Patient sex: M
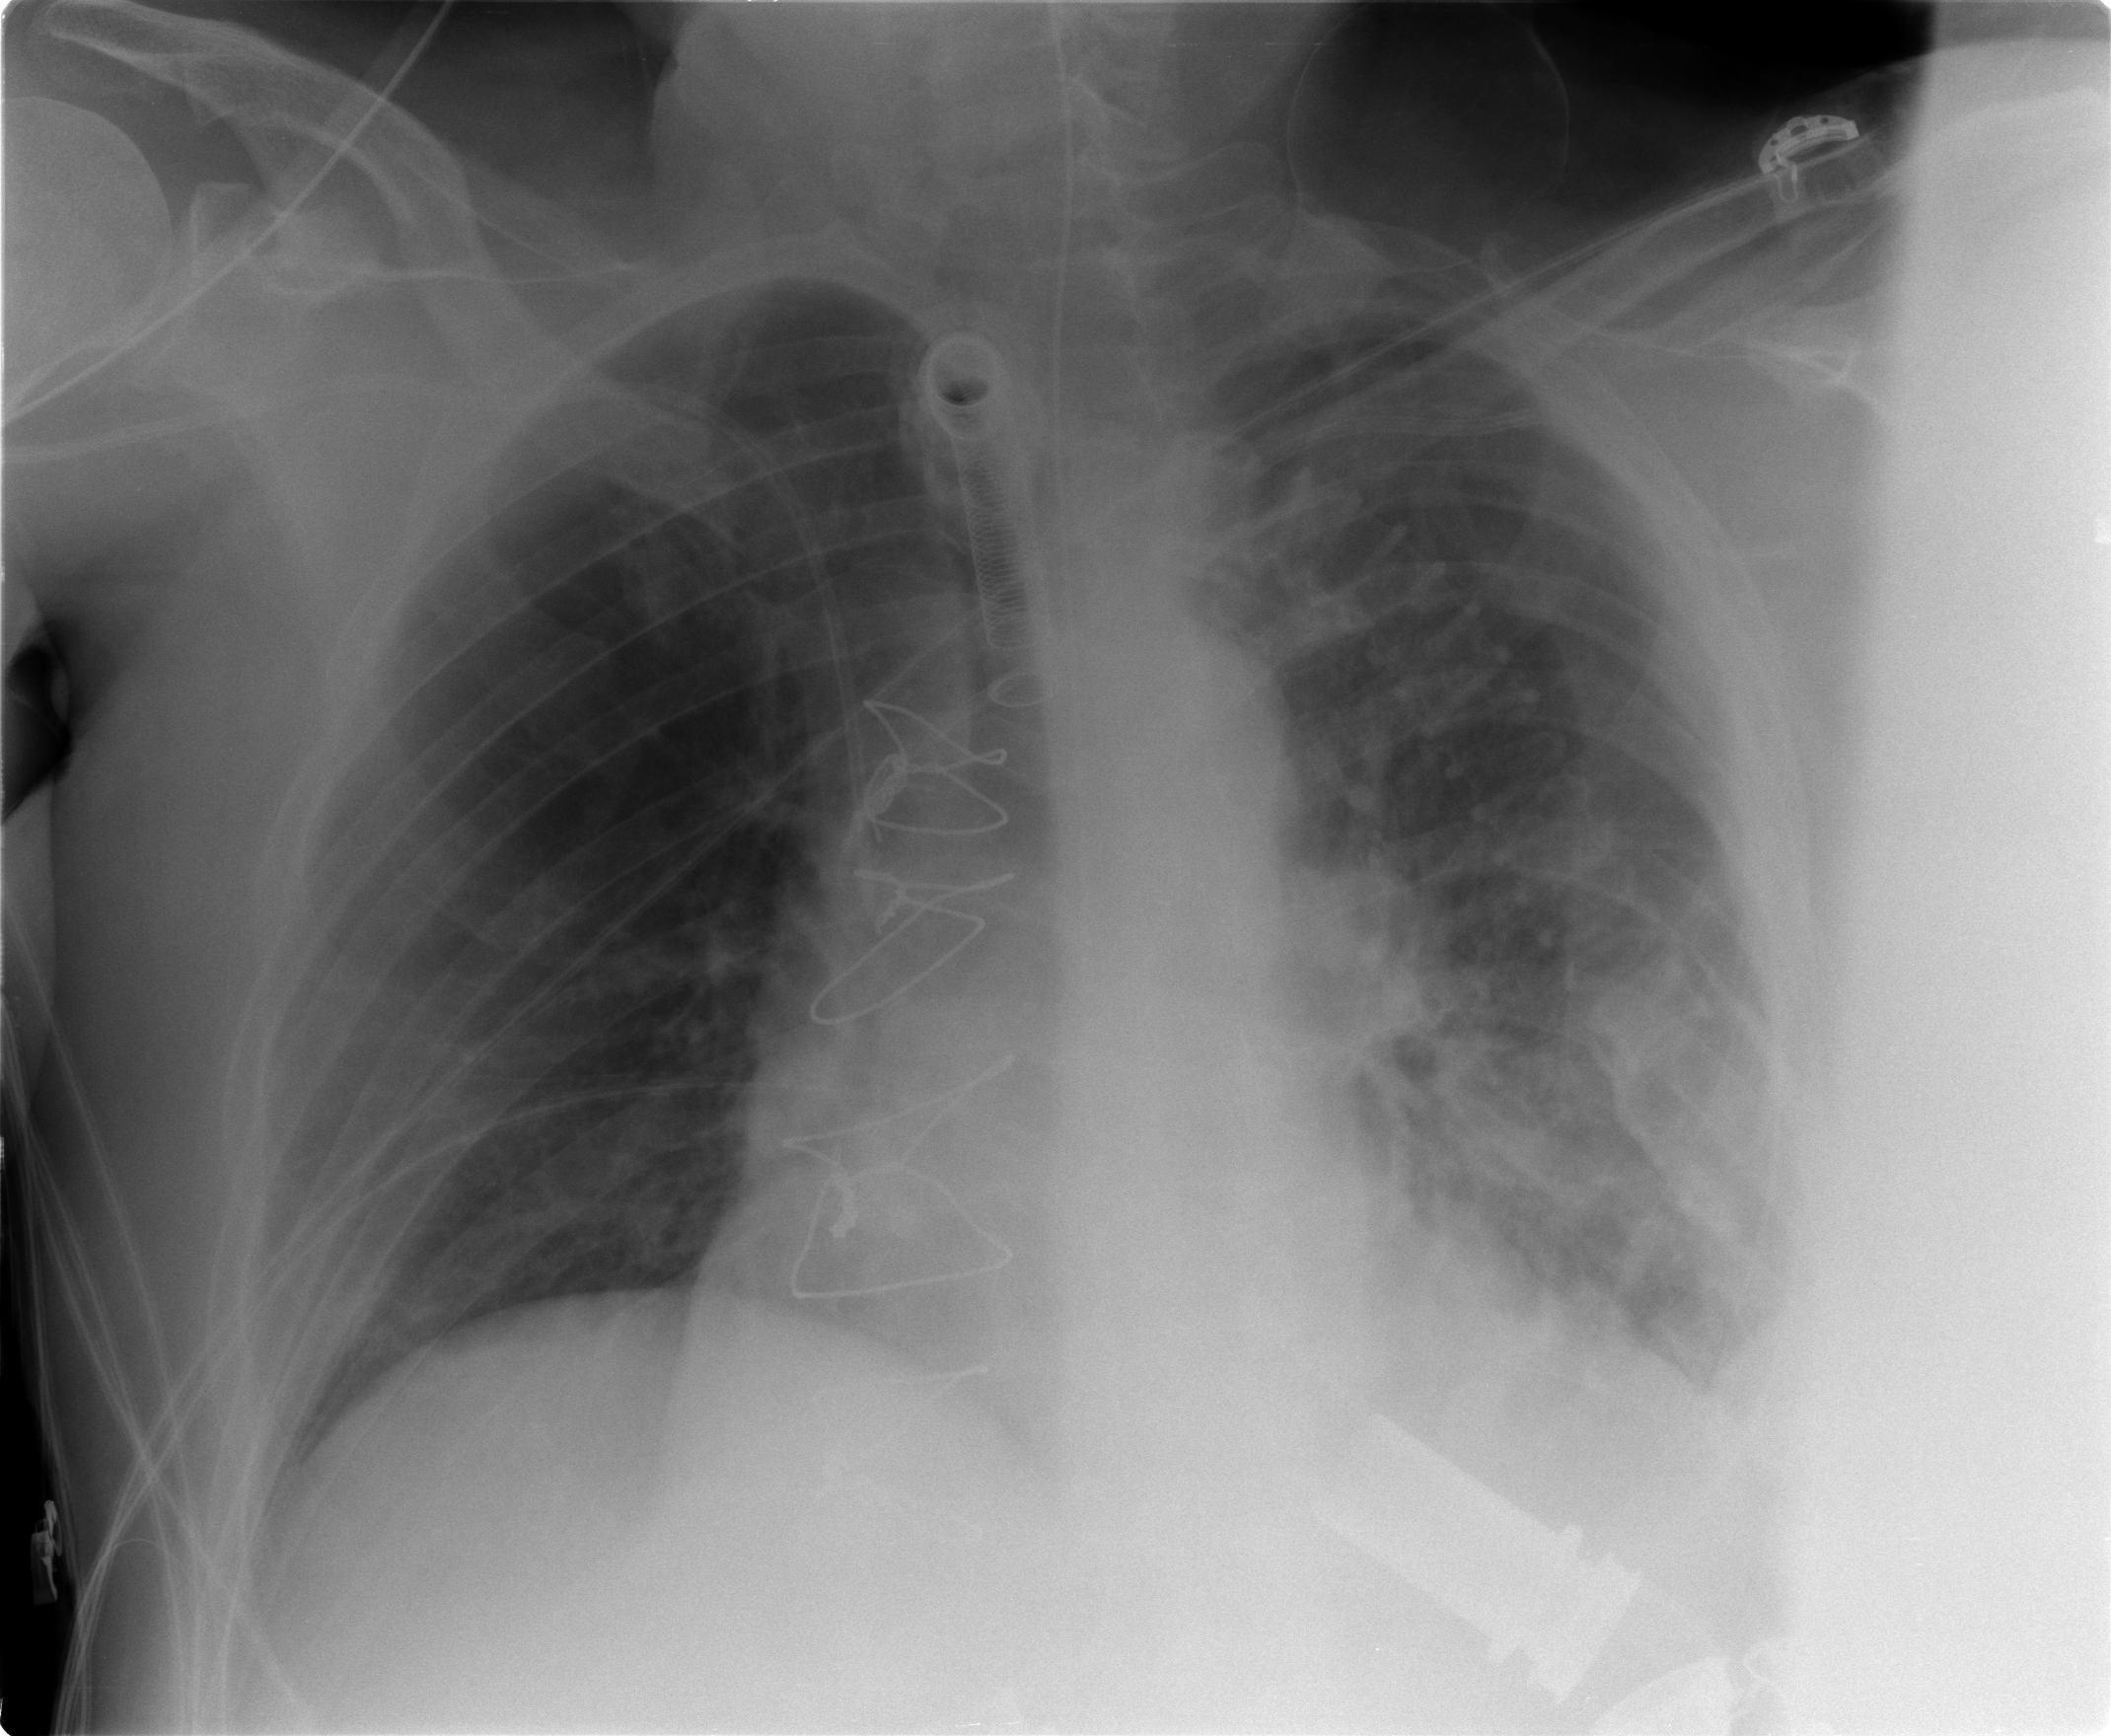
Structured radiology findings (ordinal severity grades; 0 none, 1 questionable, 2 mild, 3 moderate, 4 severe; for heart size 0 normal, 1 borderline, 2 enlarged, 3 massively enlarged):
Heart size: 2
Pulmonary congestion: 2
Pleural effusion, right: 0
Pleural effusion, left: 2
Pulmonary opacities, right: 0
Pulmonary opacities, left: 1
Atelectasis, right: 0
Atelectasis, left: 2